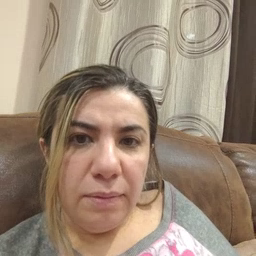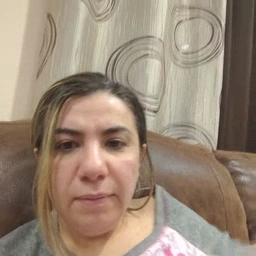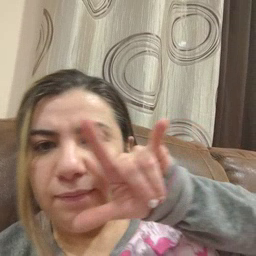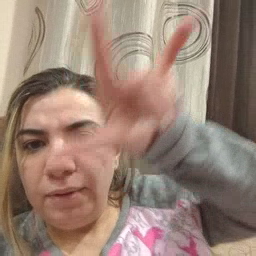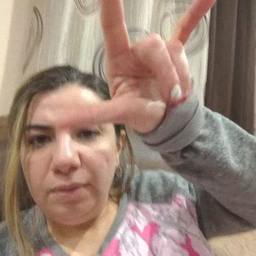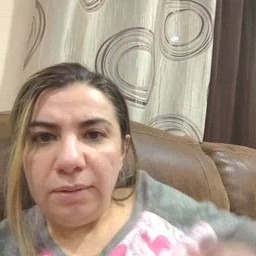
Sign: airplane